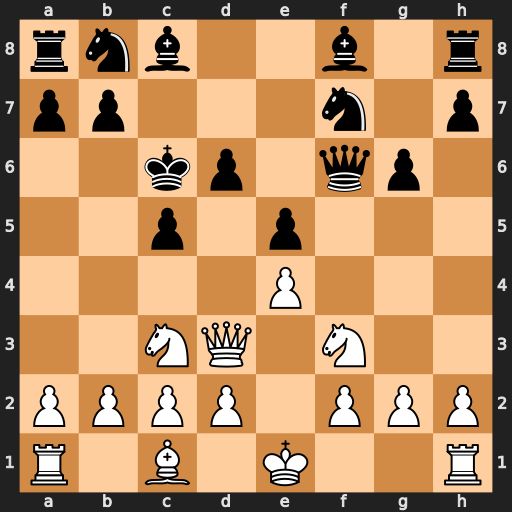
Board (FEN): rnb2b1r/pp3n1p/2kp1qp1/2p1p3/4P3/2NQ1N2/PPPP1PPP/R1B1K2R
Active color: w
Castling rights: KQ
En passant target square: -
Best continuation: Qb5+ Kc7 Nd5+ Kd8 Nxf6